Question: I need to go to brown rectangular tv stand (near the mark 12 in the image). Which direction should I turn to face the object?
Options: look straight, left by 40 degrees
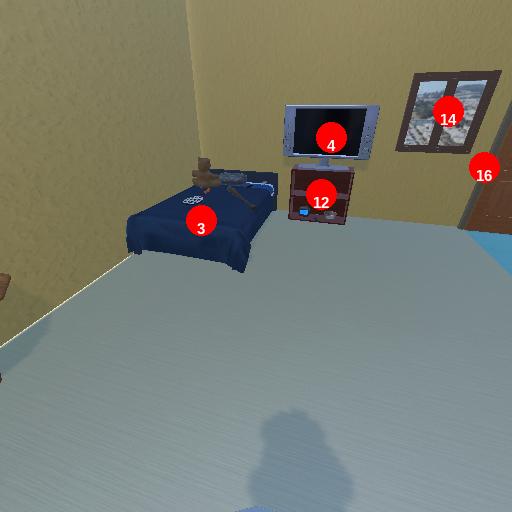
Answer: look straight